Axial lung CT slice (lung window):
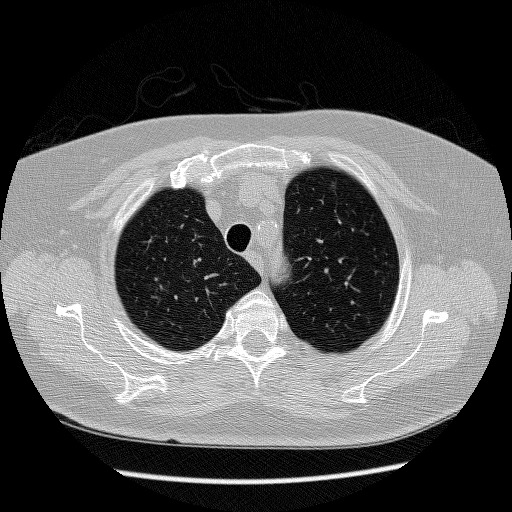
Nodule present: no